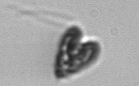
Label: Pyramimonas_longicauda